Question: Microsoft have now reproduced the bug and are working on a fix.
Whilst evaluating the viability of the .NET platform for low latency software development, we have discovered a serious bug in the .NET 4 concurrent workstation garbage collector that can cause applications to hang for up to several minutes at a time.
On three of our machines the following simple C# program causes the GC to leak memory until none remains and a single mammoth GC cycle kicks in, stalling the program for several minutes (!) while 11Gb of heap is recycled:
'''
static void Main(string[] args)
{
var q = new System.Collections.Generic.Queue<System.Object>();
while (true)
{
q.Enqueue(0);
if (q.Count > <PHONE>)
q.Dequeue();
}
}
'''
Here's what the Task Manager looks like when running this program on this machine:

Note that 11Gb of heap have been leaked here when this program requires no more than 100Mb of memory.
We have now accumulated around a dozen repros of this bug, written in F# as well as C#, and it appears to be related to a bug in the GC write barrier when most of gen0 survives. However, Microsoft have not yet been able to reproduce it. Can you? If so, can you please describe your setup as accurately as possible so we can try to narrow down exactly what conditions are required for this bug to manifest.
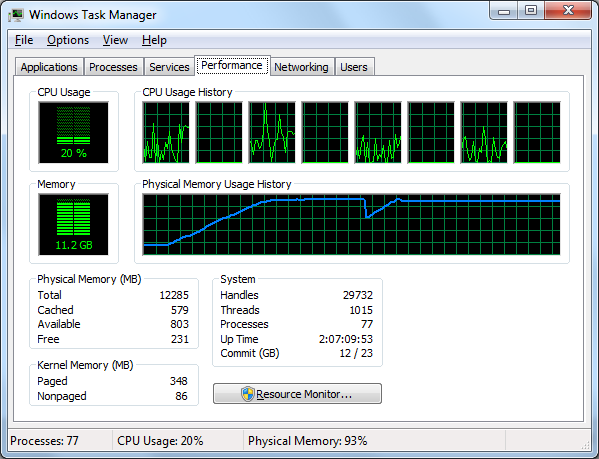
Answer: Running the code in linqpad indeed causes huge memory consumption if running as 64-bit; running as 32-bit works fine.
I've got a windows 7 x64 ultimate install (patched as usual) with 8GB of main memory; VS.NET and other dev tools are installed so there might be some weird debugger hooks which aren't present on an otherwise blank machine.
Odd that they haven't repro'd it. Are you sure there's not some communication breakdown there?
Oh, and using "new object()" rather than a boxed value type causes the same issue (unsurprisingly), so you might want to remove the confounding factor of boxing from your repro case.